Question: Hi i'm trying to create the following construct.

Like you may can see i have 2 Columns "Tag" and "Angebot"
My "Tag"column will have a fixed number of rows (foreach weekday 1 row)
where "Angebot" will contains a List of items foreach row from "Tag" (so i will get 7 List's)
i can't throw them in one big list and group them by "Tag" because there non such Property
so how would you solve this problem
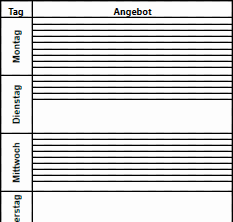
Answer: Forgive me if my German is rusty but I believe what you are trying to do is group by day of week correct? I don't know what database you are using so I will demonstrate in MySQL:
It looks like you have your layout decided upon so I will focus on the functional data queries in SQL. Based on your description, I am assuming a reasonable DDL. I hope you don't mind the English translation.
First our offer (angebot) table:
'''
CREATE TABLE
offer
(
'id' bigint AUTO_INCREMENT,
'created' DATETIME ,
'from' VARCHAR(64) ,
'item' VARCHAR(64) ,
'amount' DECIMAL(8,2) ,
PRIMARY KEY (id)
);
'''
Now here is a detail query on the table by day number (Tagesnummer). This one is for last month (Feb-2014)
'''
SELECT
DAYOFWEEK(created) AS 'tag_num',
DAYNAME(created) AS 'tag' ,
'created' ,
'from' ,
'item' ,
'amount'
FROM
'offer'
WHERE
'created' >= '2014-02-01'
AND 'created' < '2014-03-01'
ORDER BY
DAYOFWEEK(created)
'''
Example Output:
'''
+---------+-----------+---------------------+-------------------+---------+--------+
| tag_num | tag | created | from | item | amount |
+---------+-----------+---------------------+-------------------+---------+--------+
| 1 | Sunday | 2014-02-23 13:23:10 | Ivor Quinn | B6C 5J9 | 91.12 |
| 1 | Sunday | 2014-02-23 05:21:33 | Ray Robbins | T2P 4T2 | 13.58 |
| 1 | Sunday | 2014-02-23 16:31:47 | Craig Orr | C2R 1I8 | 59.48 |
| 1 | Sunday | 2014-02-23 13:23:10 | Ivor Quinn | B6C 5J9 | 91.12 |
| 1 | Sunday | 2014-02-23 05:21:33 | Ray Robbins | T2P 4T2 | 13.58 |
| 1 | Sunday | 2014-02-23 16:31:47 | Craig Orr | C2R 1I8 | 59.48 |
| 2 | Monday | 2014-02-10 05:50:36 | Dale Estes | H9V 2L3 | 63.03 |
| 2 | Monday | 2014-02-24 06:45:23 | Damian Vincent | T8T 6E4 | 5.02 |
| 2 | Monday | 2014-02-10 05:50:36 | Dale Estes | H9V 2L3 | 63.03 |
| 2 | Monday | 2014-02-24 06:45:23 | Damian Vincent | T8T 6E4 | 5.02 |
| 3 | Tuesday | 2014-02-11 14:20:17 | Oscar Trevino | F2L 0T3 | 60.22 |
| 3 | Tuesday | 2014-02-11 05:45:39 | Hilel Cline | N4M 3V2 | 40.45 |
etc...
'''
Here is a summary total of offer amounts by day for Feb-2014:
'''
SELECT
DAYOFWEEK(created) AS 'tag_num',
DAYNAME(created) AS 'tag' ,
SUM('amount')
FROM
'offer'
WHERE
'created' >= '2014-02-01'
AND 'created' < '2014-03-01'
GROUP BY
DAYOFWEEK(created)
'''
Example output:
'''
+---------+-----------+---------------+
| tag_num | tag | SUM('amount') |
+---------+-----------+---------------+
| 1 | Sunday | 328.36 |
| 2 | Monday | 136.10 |
| 3 | Tuesday | 141.12 |
| 4 | Wednesday | 89.38 |
| 6 | Friday | 169.33 |
| 7 | Saturday | 1.76 |
+---------+-----------+---------------+
6 rows in set (0.00 sec)
'''
The DDL and queries in this post have been tested. Let me know if you need the data :)